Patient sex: M
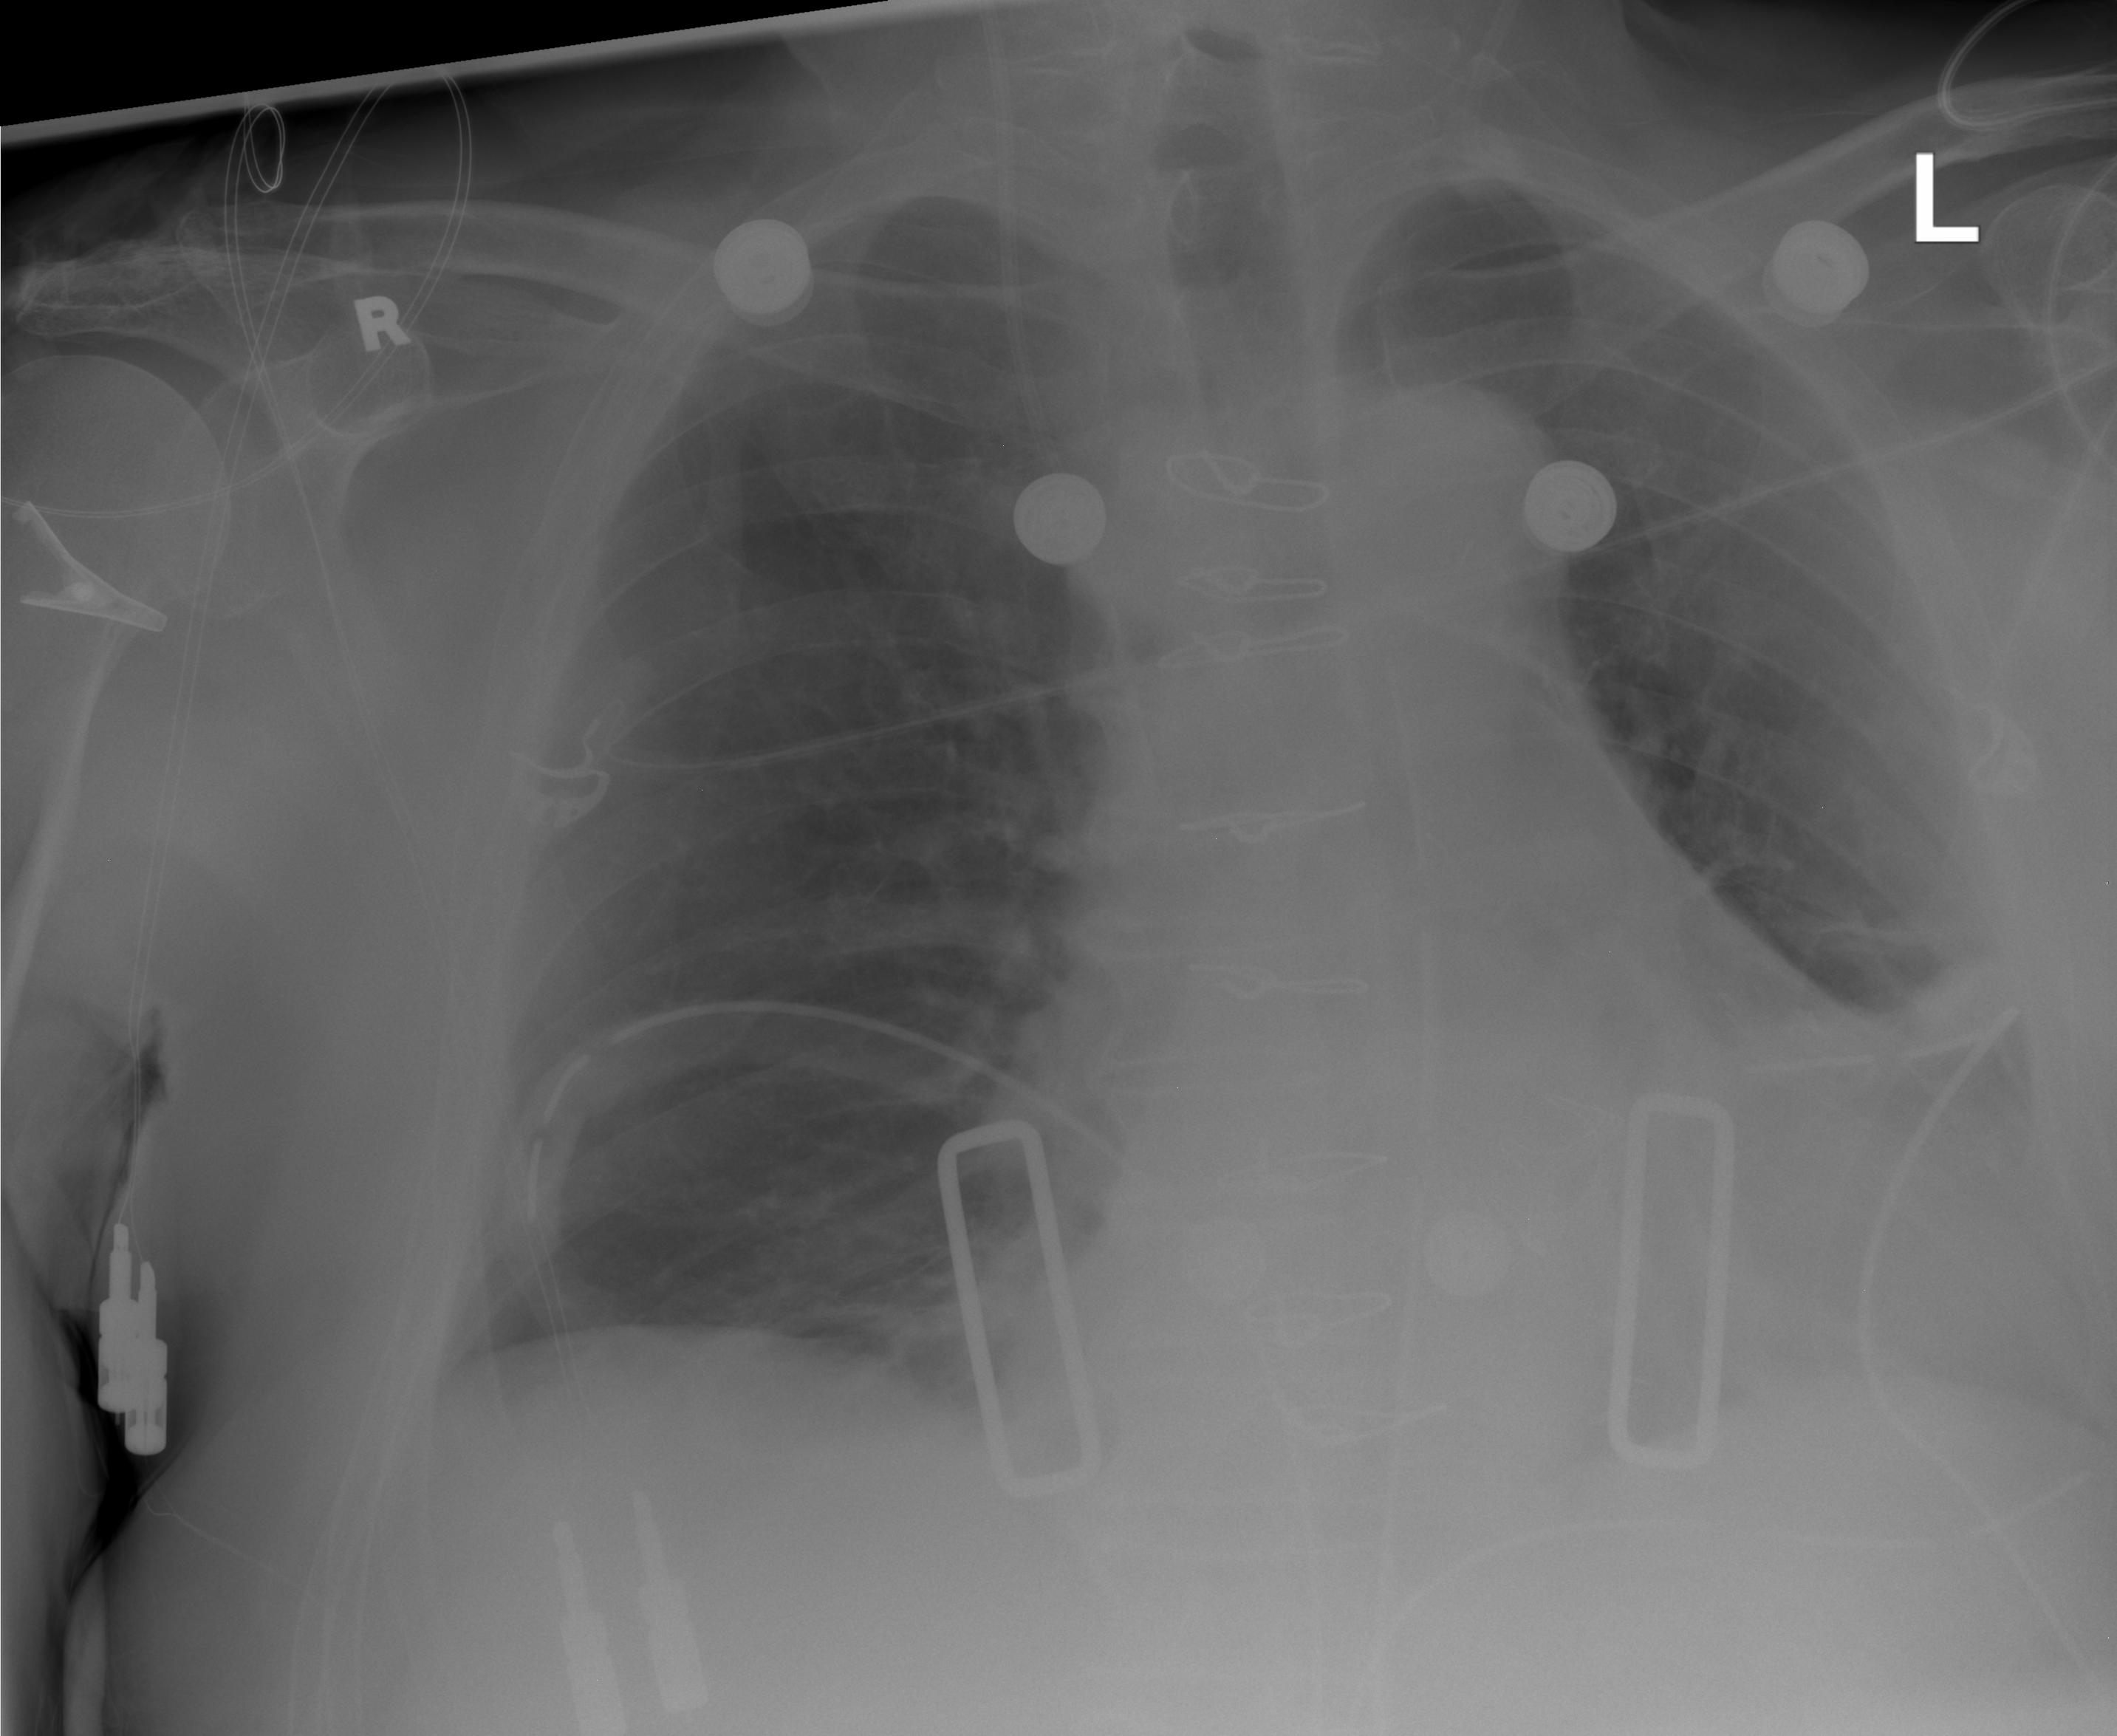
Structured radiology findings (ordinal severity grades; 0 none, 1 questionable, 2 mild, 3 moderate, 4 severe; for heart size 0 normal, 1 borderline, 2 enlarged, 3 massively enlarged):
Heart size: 2
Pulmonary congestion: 0
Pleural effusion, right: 0
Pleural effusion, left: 0
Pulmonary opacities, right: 0
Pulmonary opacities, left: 0
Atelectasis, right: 0
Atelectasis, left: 2